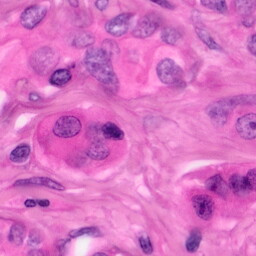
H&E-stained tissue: Pancreatic